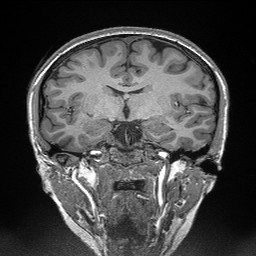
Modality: T1w
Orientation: sagittal
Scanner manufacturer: siemens
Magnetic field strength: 3 T
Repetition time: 2.3 s
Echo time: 0.00298 s